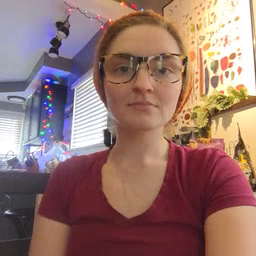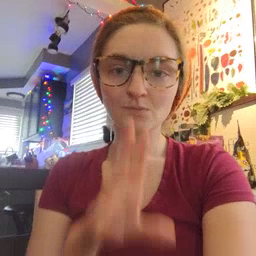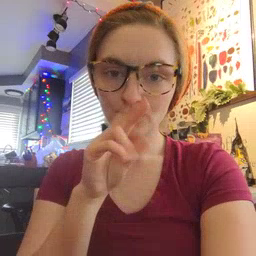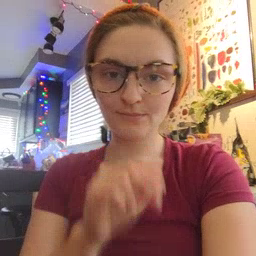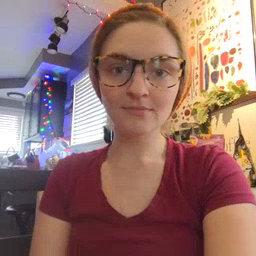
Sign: goose